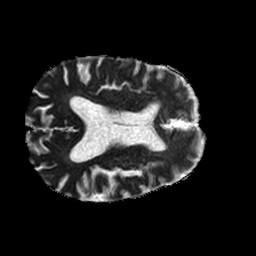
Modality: ADC
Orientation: axial
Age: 77
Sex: male
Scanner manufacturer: philips
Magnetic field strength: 1.5 T
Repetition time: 3.395 s
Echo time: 0.06922 s